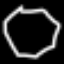
Label: octagon